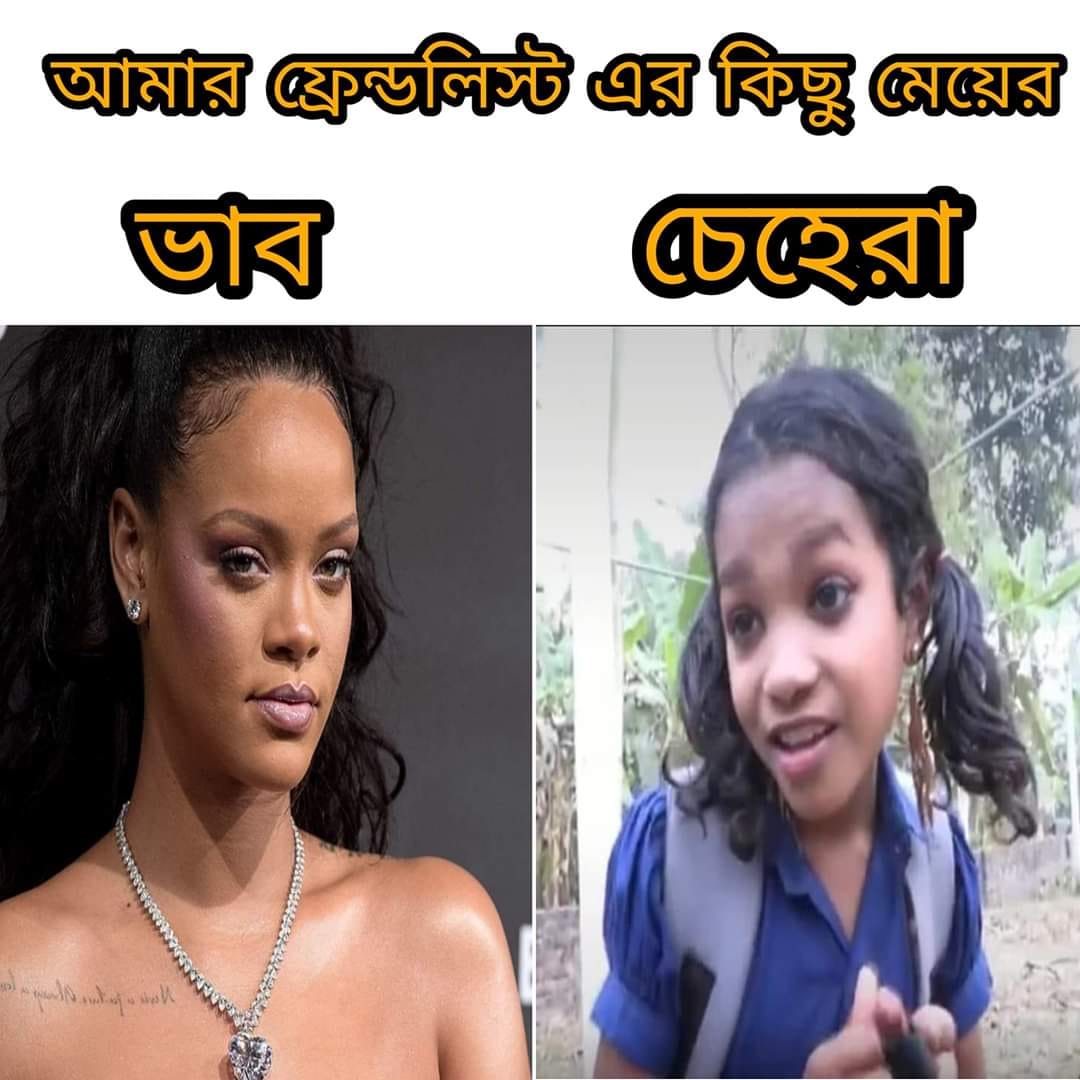
Caption: আমার ফ্রেন্ডলিস্ট এর কিছু মেয়ের    ভাব    চেহেরা
Label: hate